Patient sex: M
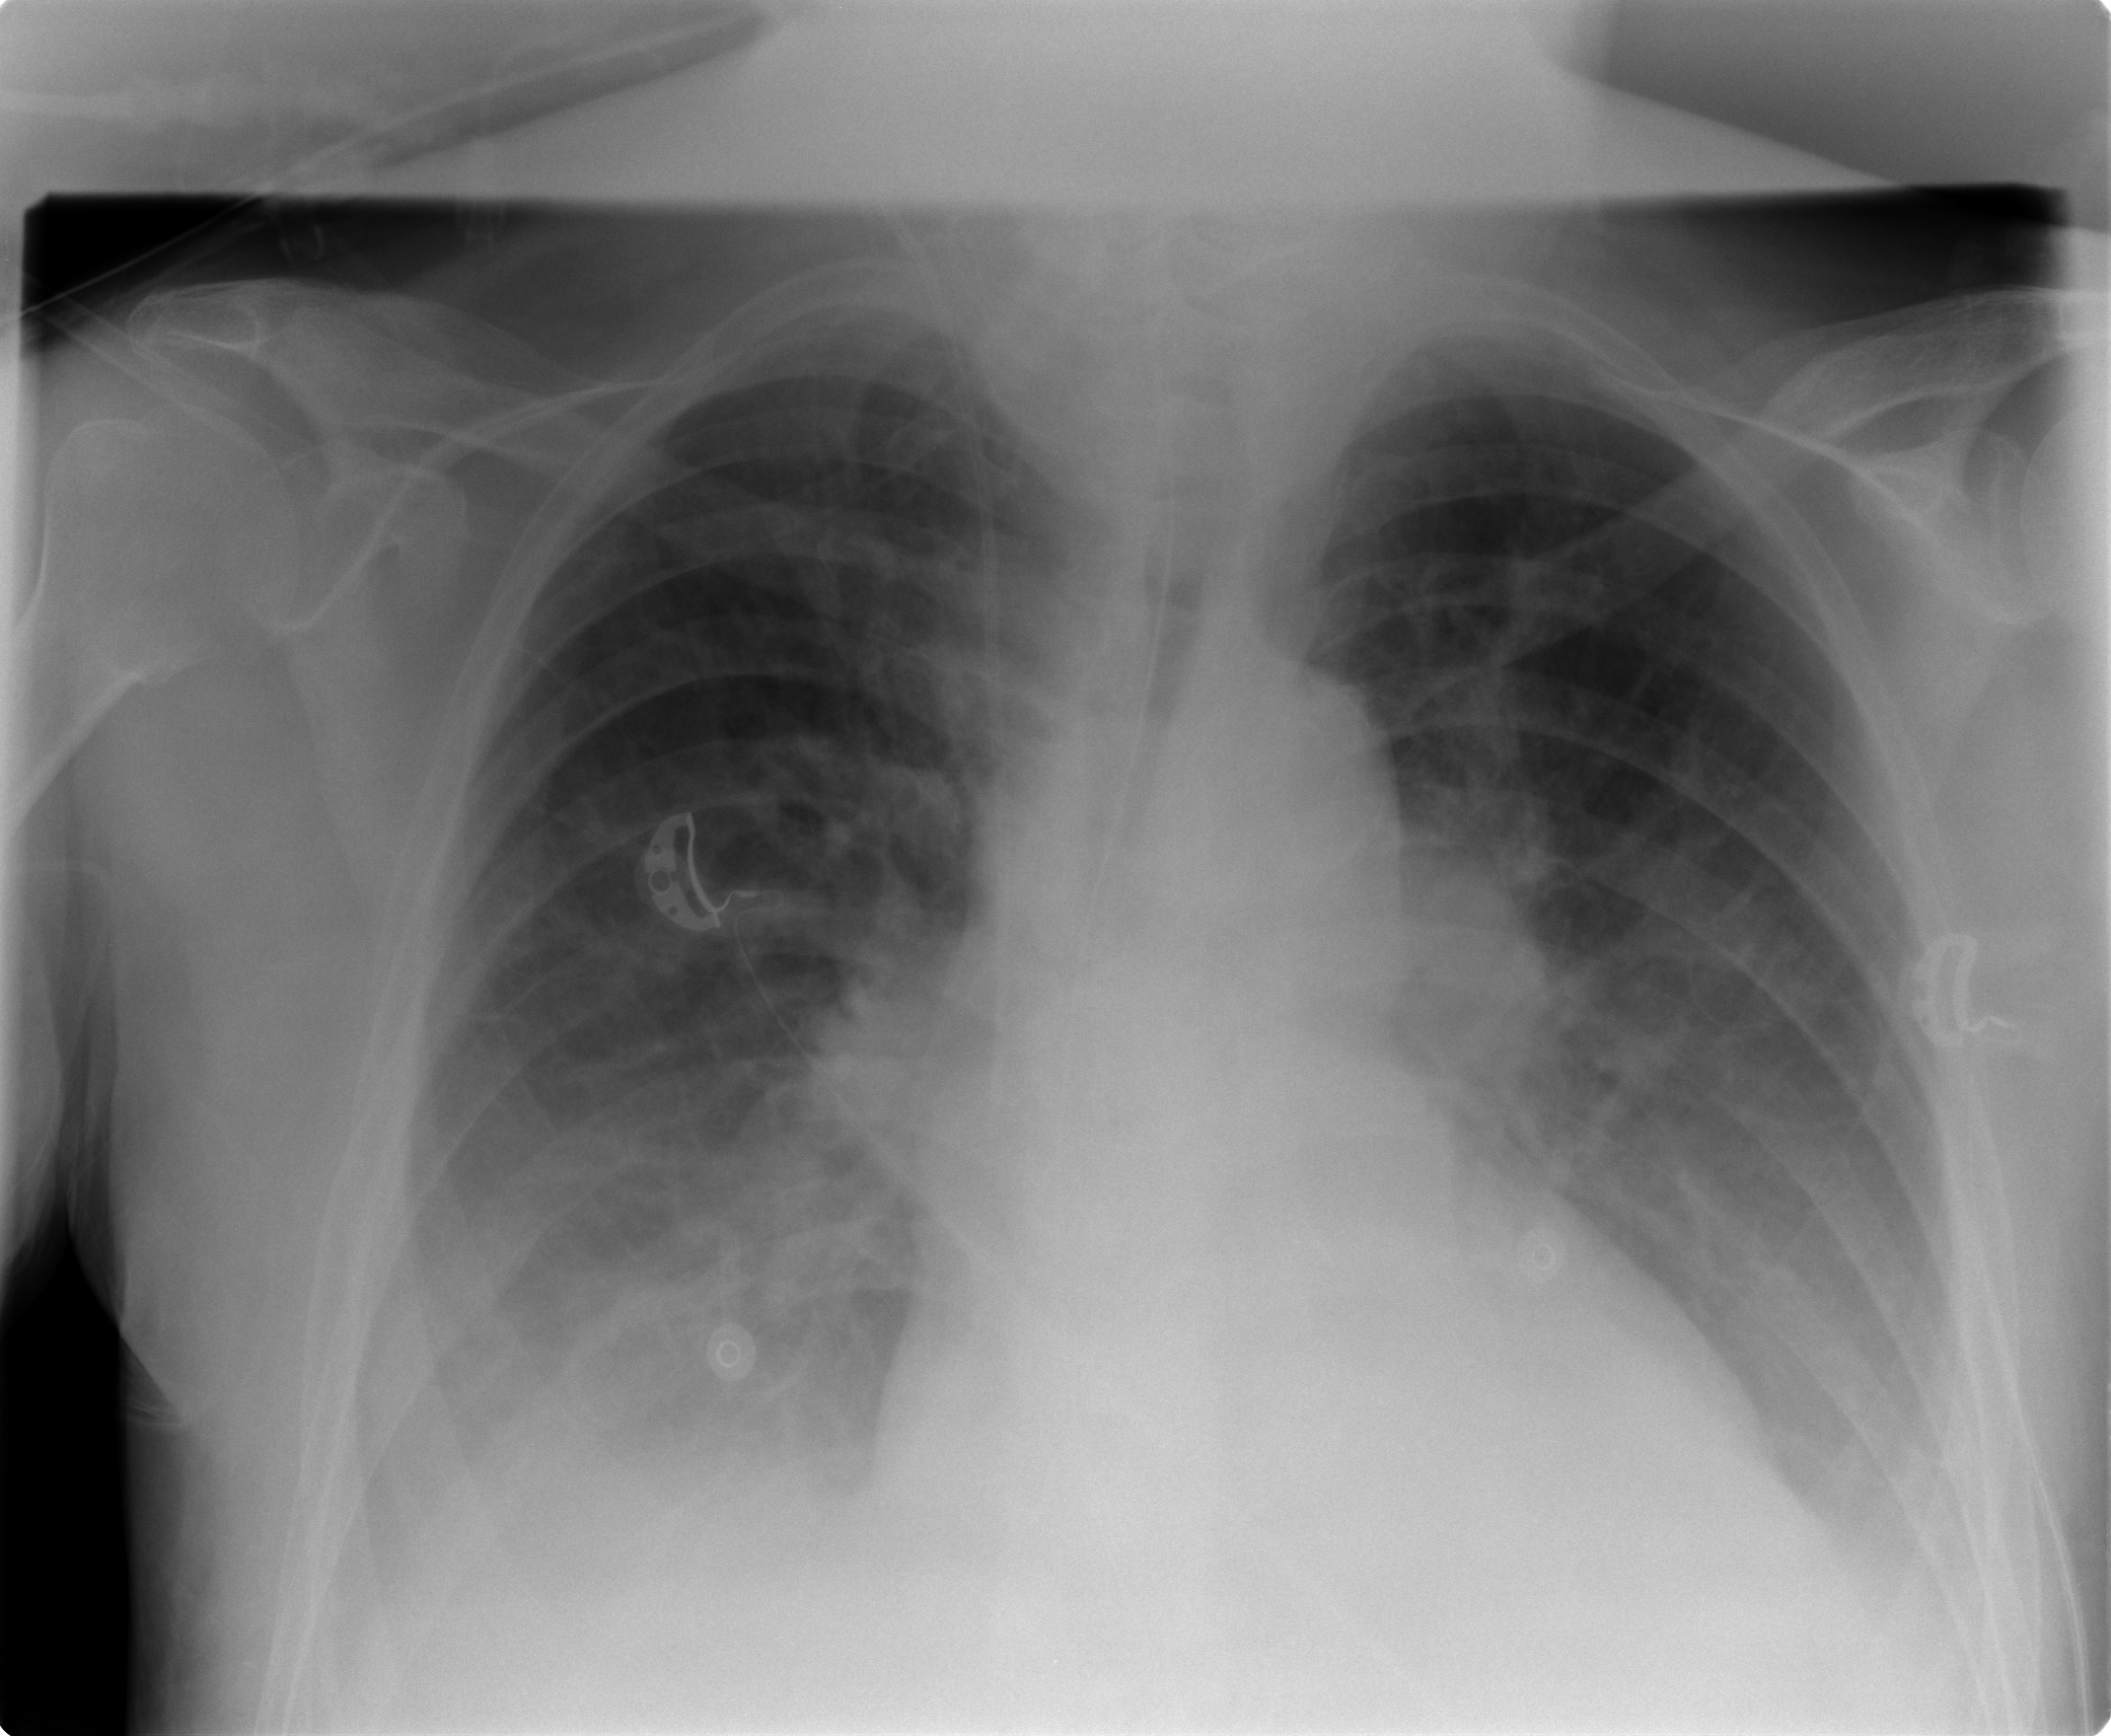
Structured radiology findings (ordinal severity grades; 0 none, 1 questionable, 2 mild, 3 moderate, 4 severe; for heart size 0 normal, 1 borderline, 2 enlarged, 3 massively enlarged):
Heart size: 0
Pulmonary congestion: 2
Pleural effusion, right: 2
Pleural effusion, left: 2
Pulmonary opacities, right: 0
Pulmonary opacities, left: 0
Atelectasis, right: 2
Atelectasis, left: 2